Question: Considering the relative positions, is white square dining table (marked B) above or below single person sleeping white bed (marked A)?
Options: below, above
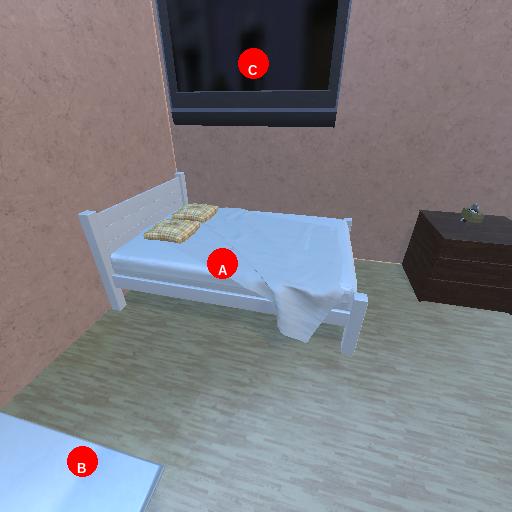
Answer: below